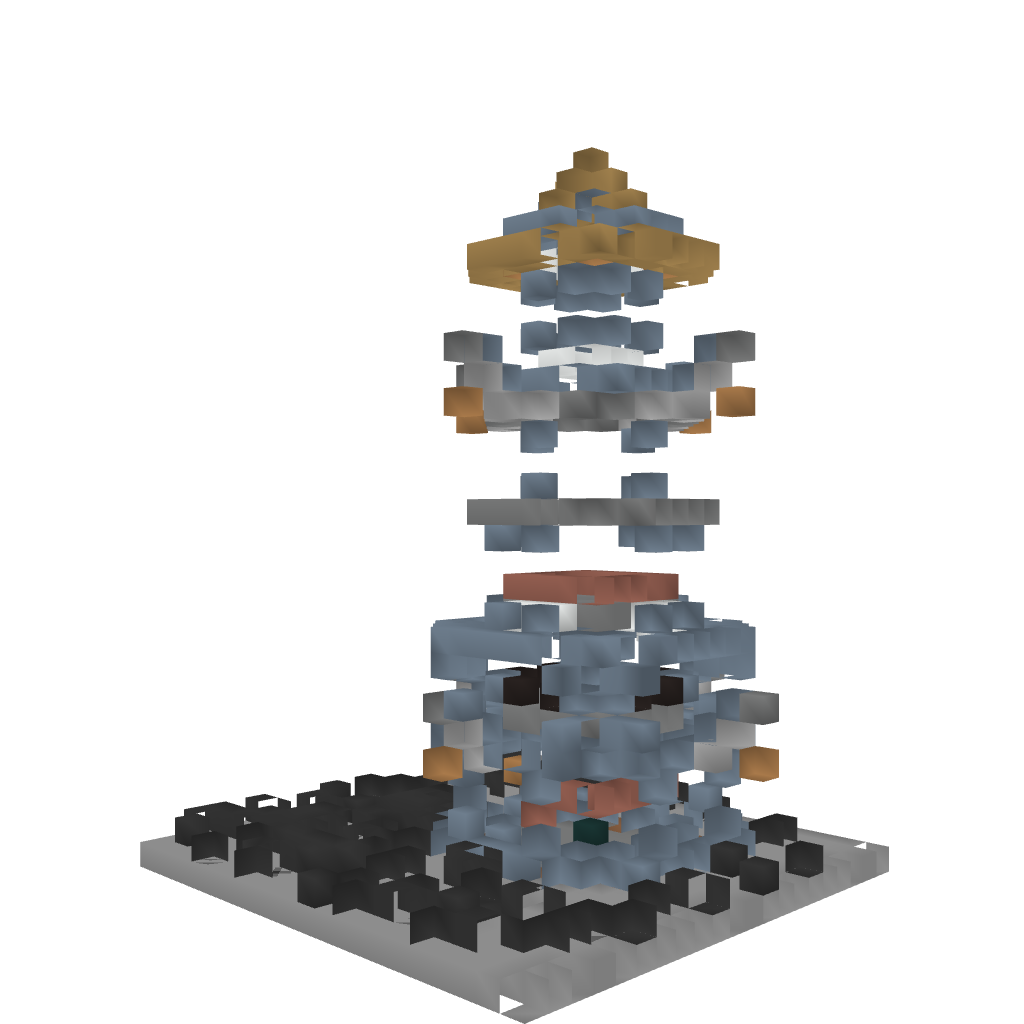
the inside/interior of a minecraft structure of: The magic Tower